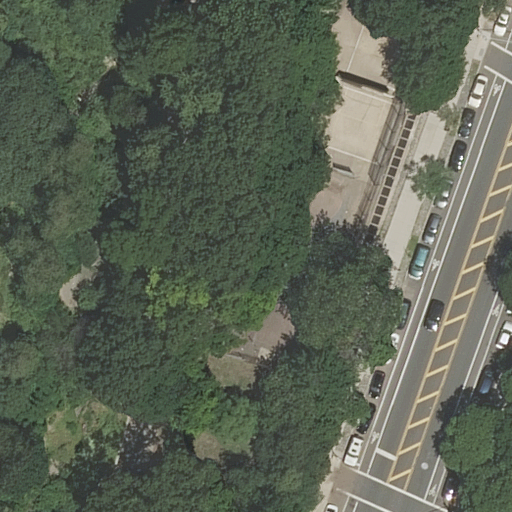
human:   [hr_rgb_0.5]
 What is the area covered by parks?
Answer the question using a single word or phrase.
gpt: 10610m2

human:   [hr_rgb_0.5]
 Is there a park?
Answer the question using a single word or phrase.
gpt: yes

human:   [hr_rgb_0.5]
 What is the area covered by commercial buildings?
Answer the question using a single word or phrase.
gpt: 0m2

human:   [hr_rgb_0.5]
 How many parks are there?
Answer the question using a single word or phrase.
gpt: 1

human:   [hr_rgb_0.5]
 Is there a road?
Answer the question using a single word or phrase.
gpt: yes

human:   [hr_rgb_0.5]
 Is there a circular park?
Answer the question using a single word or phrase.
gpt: no

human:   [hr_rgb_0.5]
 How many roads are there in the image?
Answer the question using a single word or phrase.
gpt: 2

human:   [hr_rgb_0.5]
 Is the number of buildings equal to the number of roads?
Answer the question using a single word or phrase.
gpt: no

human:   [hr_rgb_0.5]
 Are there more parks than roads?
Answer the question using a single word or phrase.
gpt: no

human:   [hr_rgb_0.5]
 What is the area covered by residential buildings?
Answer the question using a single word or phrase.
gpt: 0m2

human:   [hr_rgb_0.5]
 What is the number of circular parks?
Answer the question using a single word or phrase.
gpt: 0

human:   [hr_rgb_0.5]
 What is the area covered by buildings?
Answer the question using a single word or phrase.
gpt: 0m2

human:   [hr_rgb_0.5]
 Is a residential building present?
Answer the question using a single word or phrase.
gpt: no

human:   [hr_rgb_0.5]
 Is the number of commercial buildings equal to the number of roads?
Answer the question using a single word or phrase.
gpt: no

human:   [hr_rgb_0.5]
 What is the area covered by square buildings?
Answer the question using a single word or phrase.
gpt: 0m2

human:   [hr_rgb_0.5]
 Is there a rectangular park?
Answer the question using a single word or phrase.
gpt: yes

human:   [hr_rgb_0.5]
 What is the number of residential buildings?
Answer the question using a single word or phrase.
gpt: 0

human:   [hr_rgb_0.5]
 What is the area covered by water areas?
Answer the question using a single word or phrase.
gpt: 0m2

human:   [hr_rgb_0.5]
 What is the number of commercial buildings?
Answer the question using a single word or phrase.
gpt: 0

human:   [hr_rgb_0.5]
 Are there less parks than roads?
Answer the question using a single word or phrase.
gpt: yes

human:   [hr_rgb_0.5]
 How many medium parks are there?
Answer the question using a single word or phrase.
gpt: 0

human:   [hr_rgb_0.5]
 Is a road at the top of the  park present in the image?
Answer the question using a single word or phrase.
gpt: no

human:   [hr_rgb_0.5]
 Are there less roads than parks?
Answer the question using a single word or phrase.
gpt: no

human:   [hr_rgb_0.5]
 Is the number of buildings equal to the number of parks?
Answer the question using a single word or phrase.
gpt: no

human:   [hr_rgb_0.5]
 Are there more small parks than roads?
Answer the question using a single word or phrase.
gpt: no

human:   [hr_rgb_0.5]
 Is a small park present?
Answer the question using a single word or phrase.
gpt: no

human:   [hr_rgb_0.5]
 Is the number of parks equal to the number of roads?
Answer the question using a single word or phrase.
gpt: no

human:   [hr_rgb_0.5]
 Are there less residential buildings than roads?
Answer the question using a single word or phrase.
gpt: yes

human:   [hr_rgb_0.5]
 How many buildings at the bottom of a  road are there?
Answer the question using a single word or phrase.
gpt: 0

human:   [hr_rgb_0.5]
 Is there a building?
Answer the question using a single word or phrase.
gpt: no

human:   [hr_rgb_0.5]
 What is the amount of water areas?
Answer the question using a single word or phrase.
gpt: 0

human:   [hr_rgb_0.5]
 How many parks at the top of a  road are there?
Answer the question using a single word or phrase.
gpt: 1

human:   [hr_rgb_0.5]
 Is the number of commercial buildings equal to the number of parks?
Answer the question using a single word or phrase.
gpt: no

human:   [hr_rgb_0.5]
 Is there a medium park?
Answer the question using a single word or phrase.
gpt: no

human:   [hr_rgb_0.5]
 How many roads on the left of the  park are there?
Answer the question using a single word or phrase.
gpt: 0

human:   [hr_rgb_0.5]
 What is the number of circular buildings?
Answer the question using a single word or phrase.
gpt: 0

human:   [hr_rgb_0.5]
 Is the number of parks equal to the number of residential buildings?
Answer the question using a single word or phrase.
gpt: no

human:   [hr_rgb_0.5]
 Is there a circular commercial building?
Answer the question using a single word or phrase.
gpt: no

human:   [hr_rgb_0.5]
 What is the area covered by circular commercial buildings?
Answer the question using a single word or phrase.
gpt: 0m2

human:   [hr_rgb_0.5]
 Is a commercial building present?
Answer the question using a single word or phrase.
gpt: no

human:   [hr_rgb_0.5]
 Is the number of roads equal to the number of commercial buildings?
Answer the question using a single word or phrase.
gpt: no

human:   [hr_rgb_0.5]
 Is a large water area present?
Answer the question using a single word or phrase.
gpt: no

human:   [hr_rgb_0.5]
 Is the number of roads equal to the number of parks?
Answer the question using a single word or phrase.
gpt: no

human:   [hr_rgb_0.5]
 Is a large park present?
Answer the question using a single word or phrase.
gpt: yes

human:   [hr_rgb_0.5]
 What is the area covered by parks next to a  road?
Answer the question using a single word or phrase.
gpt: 10610m2

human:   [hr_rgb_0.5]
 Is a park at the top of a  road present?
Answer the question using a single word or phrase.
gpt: yes

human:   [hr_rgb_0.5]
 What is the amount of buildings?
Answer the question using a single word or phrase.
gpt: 0

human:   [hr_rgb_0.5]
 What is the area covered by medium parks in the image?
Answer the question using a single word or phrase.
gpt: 0m2

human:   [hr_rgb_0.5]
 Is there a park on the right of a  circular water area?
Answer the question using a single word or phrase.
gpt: no

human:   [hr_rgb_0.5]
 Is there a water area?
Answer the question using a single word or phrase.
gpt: no

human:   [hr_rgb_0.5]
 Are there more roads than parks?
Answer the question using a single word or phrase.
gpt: yes

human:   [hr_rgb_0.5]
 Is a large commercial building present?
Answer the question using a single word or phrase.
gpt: no

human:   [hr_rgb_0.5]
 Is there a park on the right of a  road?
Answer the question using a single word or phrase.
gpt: no

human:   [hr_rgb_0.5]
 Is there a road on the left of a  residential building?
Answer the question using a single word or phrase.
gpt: no

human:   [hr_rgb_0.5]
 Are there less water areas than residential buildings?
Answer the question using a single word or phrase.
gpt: no

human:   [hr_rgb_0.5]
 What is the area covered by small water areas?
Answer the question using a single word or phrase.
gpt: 0m2

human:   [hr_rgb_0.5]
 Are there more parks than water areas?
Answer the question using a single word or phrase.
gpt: yes

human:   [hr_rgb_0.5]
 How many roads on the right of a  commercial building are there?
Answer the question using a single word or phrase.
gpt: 0

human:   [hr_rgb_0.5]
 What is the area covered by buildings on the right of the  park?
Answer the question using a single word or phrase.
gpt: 0m2

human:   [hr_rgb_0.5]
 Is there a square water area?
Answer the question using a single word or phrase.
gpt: no

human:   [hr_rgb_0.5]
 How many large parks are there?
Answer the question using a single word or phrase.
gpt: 1

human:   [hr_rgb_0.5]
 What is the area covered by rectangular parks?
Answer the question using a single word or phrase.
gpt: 10610m2

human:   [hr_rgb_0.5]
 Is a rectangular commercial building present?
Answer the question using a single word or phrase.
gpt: no

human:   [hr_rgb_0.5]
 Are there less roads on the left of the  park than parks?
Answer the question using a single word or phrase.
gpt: yes